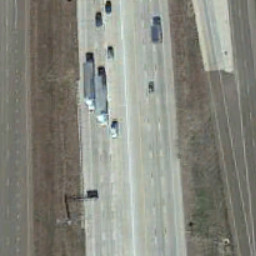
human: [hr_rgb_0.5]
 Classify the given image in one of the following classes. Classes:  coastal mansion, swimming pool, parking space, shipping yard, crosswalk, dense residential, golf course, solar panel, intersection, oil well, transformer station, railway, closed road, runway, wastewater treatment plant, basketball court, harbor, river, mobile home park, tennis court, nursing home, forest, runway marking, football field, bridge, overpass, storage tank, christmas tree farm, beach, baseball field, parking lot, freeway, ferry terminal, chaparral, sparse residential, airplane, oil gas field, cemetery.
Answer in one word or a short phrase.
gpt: freeway